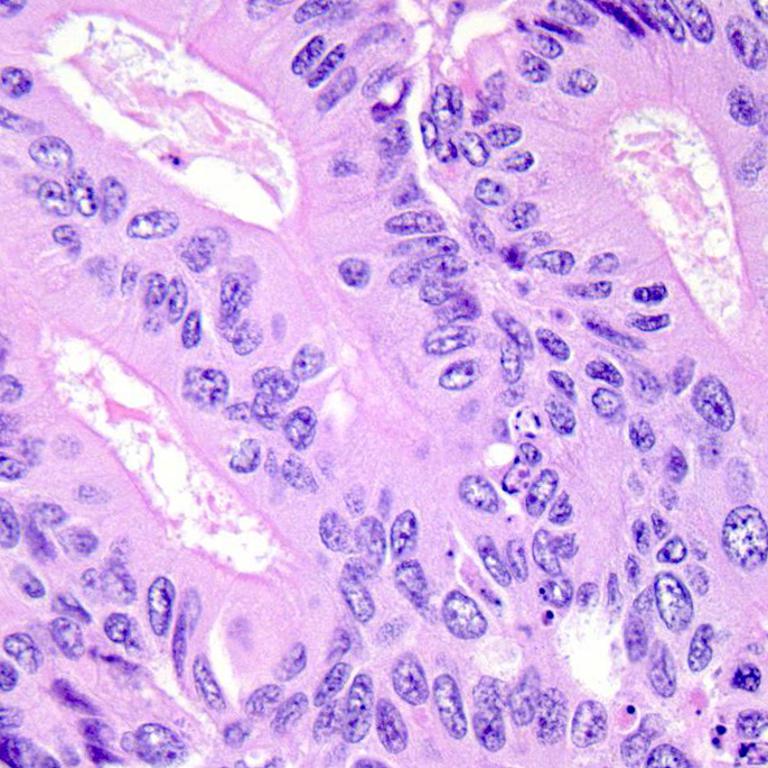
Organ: colon
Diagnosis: adenocarcinomas